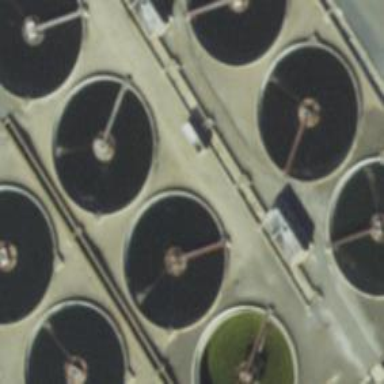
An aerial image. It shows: Body of wastewater.